Очень большой горизонтальный диск с шероховатой поверхностью вращается вокруг своей вертикальной оси симметрии с угловой скоростью $\Omega$. На диск помещают сплошной шар радиуса $R$ причём так, что он его центр начинает двигаться без проскальзывания по окружности радиуса $r_0$ с центром в центре диска.
Чему должны быть равны начальные скорость центра масс и угловая скорость шара, чтобы он начал двигаться, как описано в условии?
Как будет двигаться шар, если его расположить так же, как и в предыдущем вопросе , но изменить направлении скорости центра масс на противоположное?
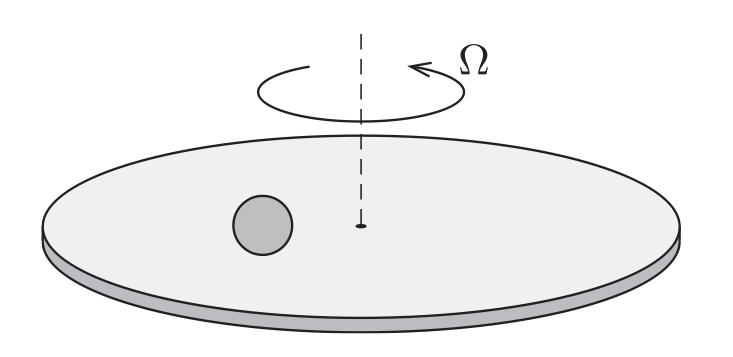
Чему должны быть равны начальные скорость центра масс и угловая скорость шара, чтобы он начал двигаться, как описано в условии?
Ответ: $\Omega_0 = \frac{2}{7}\Omega$, $v_0 = r_0\Omega_0 = \frac{2}{7}r_0\Omega$

Как будет двигаться шар, если его расположить так же, как и в предыдущем вопросе , но изменить направлении скорости центра масс на противоположное?
Ответ: Шар будет также двигаться по окружности радиуса $r_0$, но с центром, находящимся на расстоянии $2r_0$ от центра диска.
Темы:
T, ★★, Механика, Векторы, Момент импульса, Шар, 200 задач, Динамика твердого тела